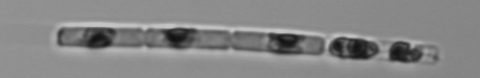
Label: Guinardia_delicatula_TAG_internal_parasite